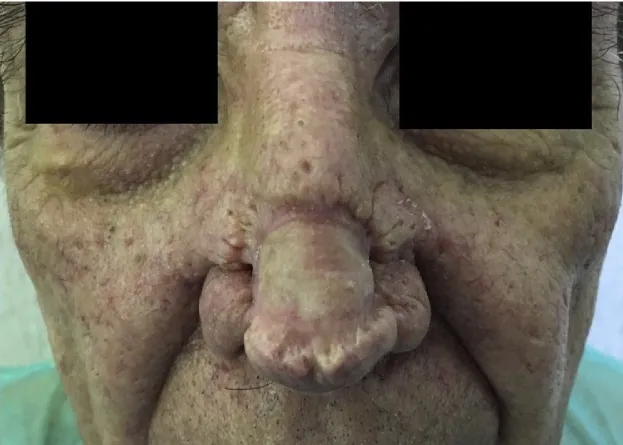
12-months postoperative follow-up.
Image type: medical_photograph (skin_photograph)